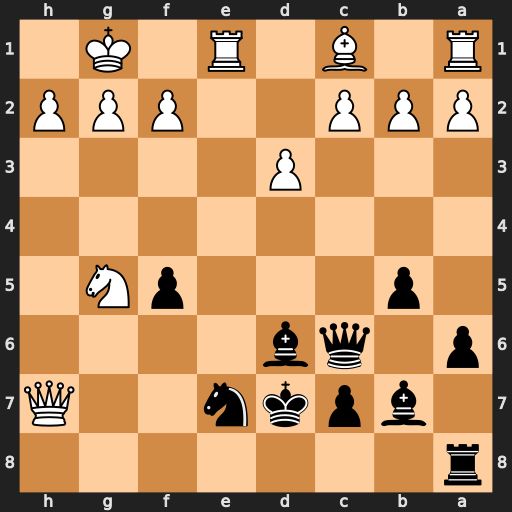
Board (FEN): r7/1bpkn2Q/p1qb4/1p3pN1/8/3P4/PPP2PPP/R1B1R1K1
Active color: b
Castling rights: -
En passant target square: -
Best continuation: Qxg2#